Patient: sex F, age 72
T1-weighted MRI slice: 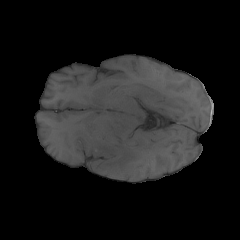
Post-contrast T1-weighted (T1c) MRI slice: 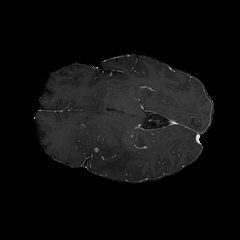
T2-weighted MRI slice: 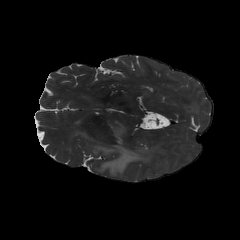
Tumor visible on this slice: yes
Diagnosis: Glioblastoma, IDH-wildtype
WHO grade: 4